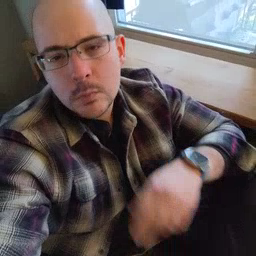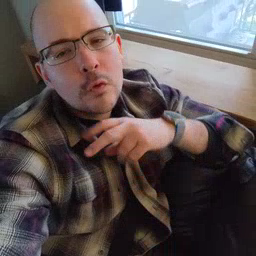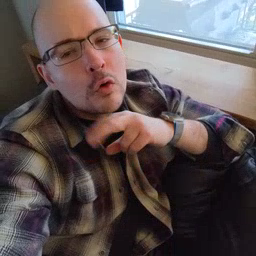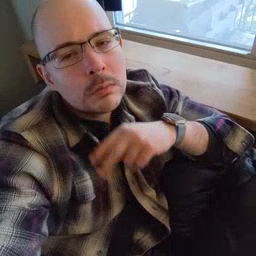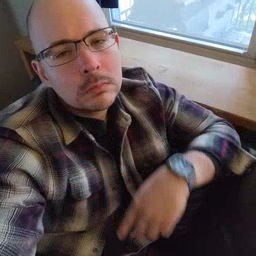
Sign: frog